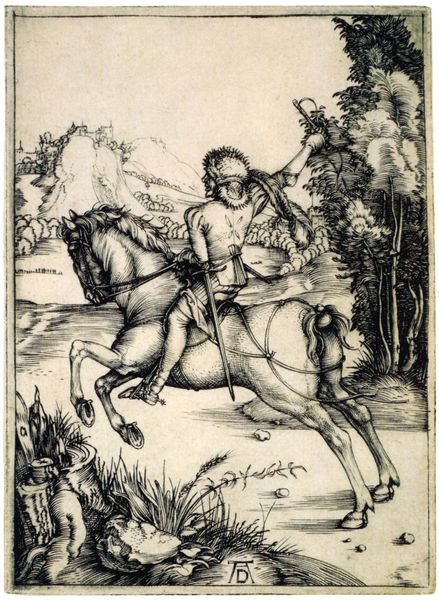
Titel: Galoppierender Reiter (Der kleine Kurier)
Künstler: Albrecht Dürer
Standort: Schweinfurt
Institution: Sammlung-Otto-Schäfer-II
Schlagwörter: angriff, baum, berg, blätter, felsen, hand, himmel, laub, mann, schatten, weiß, bäume, landschaft, stadt, bewegung, geste, grau, holz, hut, licht, schwarz, strasse, szene, zeichnung, gras, weg, jacke, mütze, arm, arme, rahmen, stein, steine, gesten, signatur, gräser, halme, hügel, büsche, pflanzen, renaissance, wald, pferd, reiter, hufe, mähne, reiten, ritt, sattel, schwanz, schweif, sprung, steigbügel, zaumzeug, zügel, holzschnitt, papier, berge, gebirge, grafik, graphik, schlacht, wild, lachen, burg, druck, monogramm, schraffur, radierung, stich, illustration, schwarzweiß, schwert, säbel, waffen, lauf, peitsche, helm, ritter, rüstung, hufen, triumph, baumgruppe, jäger, ross, rinde, mittelalter, wams, rain, zaum, speer, ankunft, dürer, sporen, gallopp, kupferstich, bote, stumpf, baumstumpf, wegesrand, galopp, heimkehr, albrecht, albrecht dürer, indianer, 15. jahrhundert, #zügel